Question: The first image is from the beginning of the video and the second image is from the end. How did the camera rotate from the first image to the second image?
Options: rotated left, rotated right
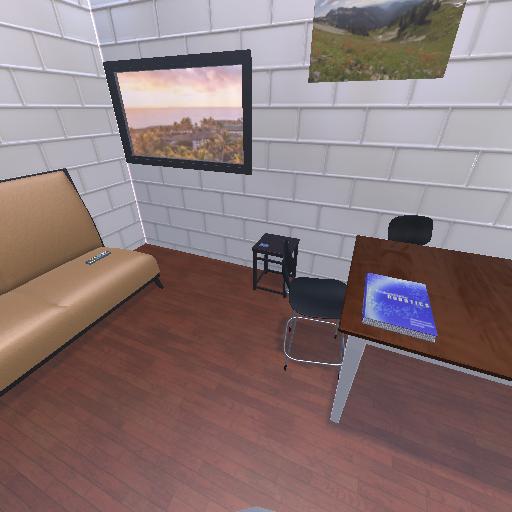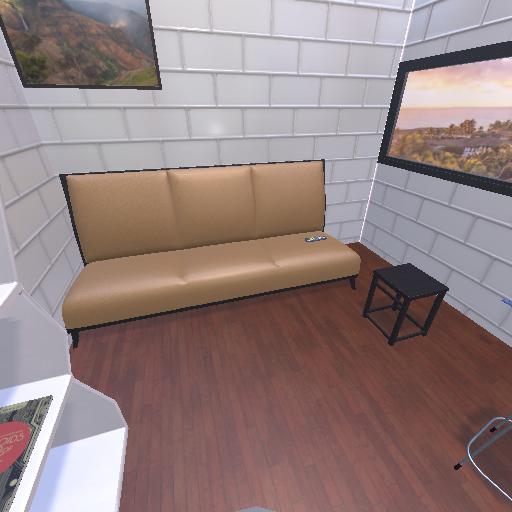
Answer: rotated left